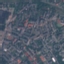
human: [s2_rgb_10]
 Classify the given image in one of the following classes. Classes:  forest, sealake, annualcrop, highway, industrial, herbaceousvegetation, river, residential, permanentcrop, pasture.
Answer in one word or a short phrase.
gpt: Residential